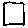
Label: square